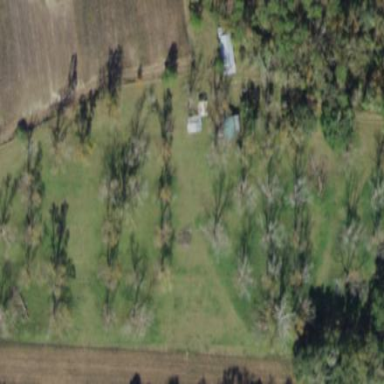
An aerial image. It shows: Orchard.